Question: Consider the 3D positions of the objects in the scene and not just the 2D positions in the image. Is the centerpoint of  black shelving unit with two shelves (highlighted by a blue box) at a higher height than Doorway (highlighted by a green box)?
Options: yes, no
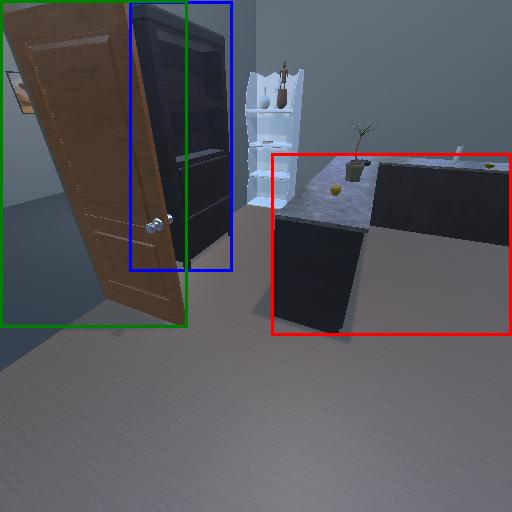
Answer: yes